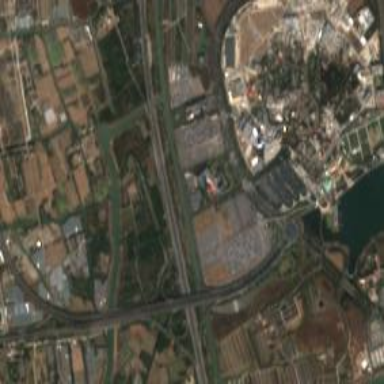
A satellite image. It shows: Theme park.